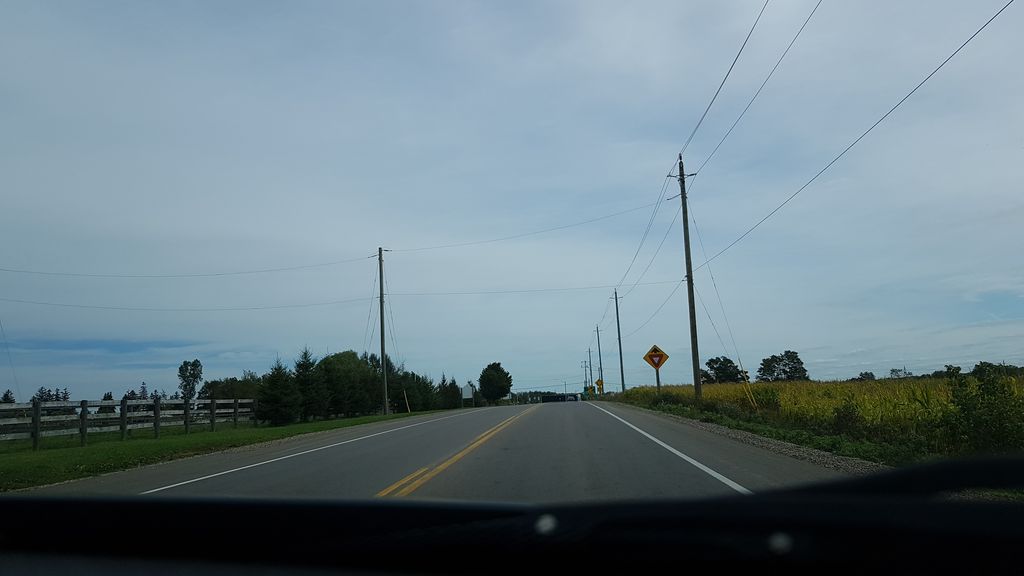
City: kitchener-waterloo